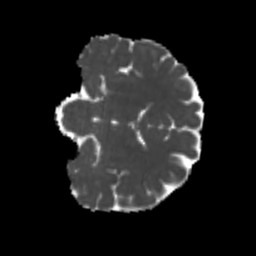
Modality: MD
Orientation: coronal
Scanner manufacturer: siemens
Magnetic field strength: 3 T
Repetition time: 4 s
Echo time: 0.0594 s